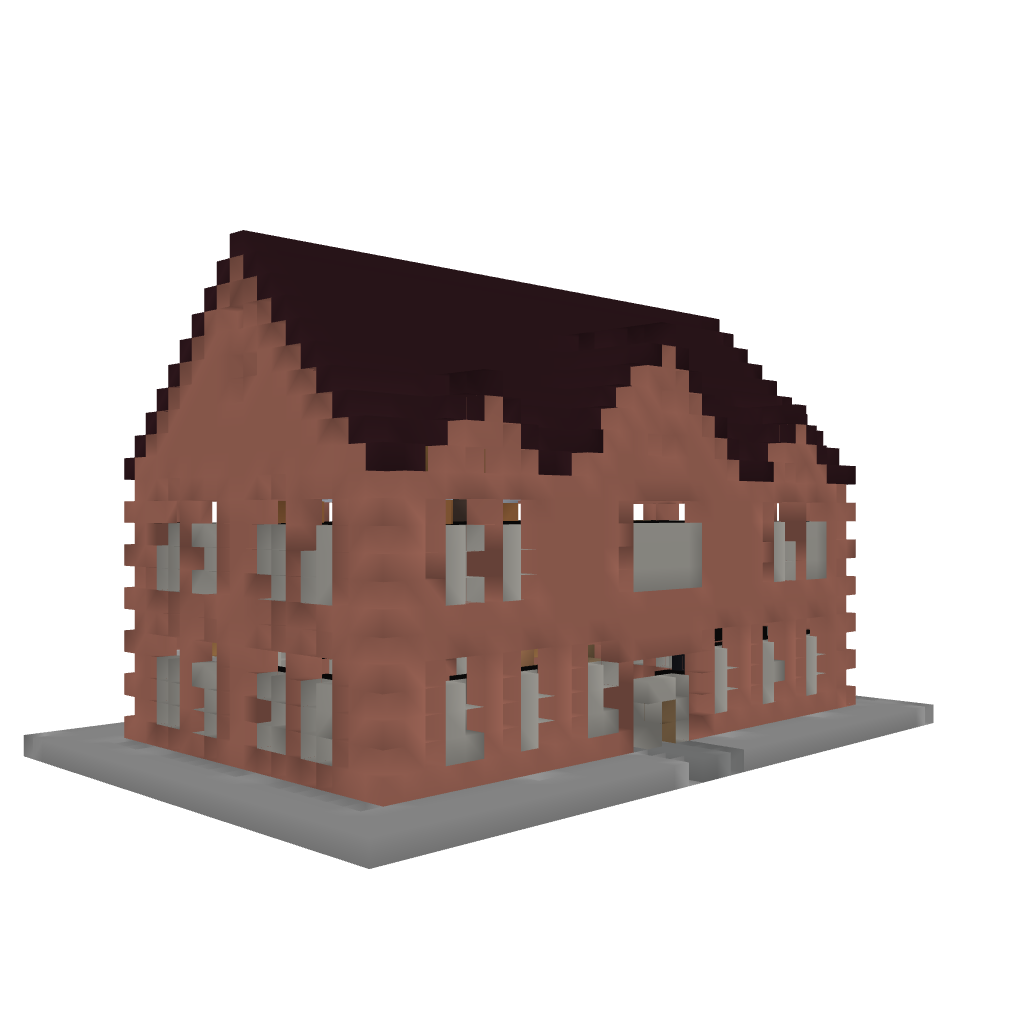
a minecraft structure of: Large Brick House